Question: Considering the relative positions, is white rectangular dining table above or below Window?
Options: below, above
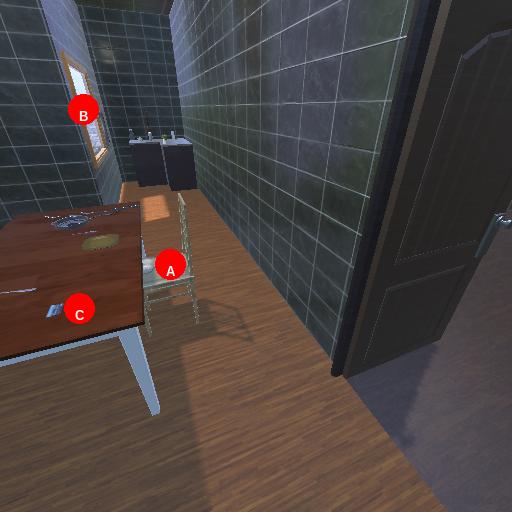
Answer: below